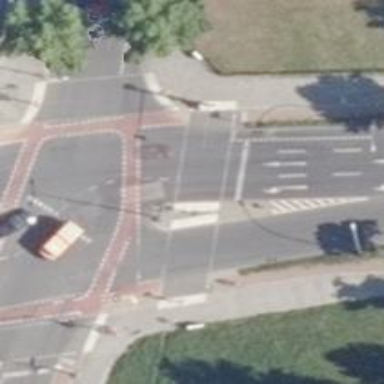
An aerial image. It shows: Secondary road with asphalt surface and cycle track on the right.